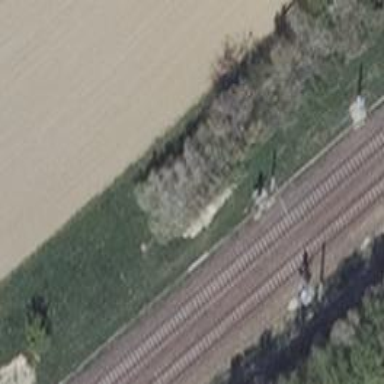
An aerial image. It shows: Railway signal.